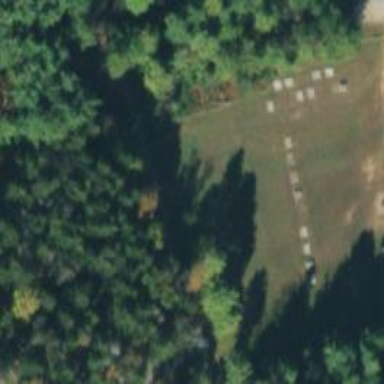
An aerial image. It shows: Campsite with tents.